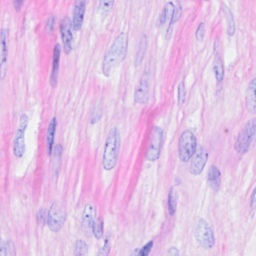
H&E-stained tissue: Breast